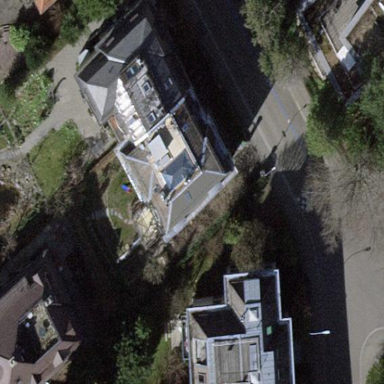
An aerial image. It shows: Building with half-hipped roof.